Question: Here's my applicationDidLaunch method from the app delegate:
'''
- (BOOL)application:(UIApplication *)application didFinishLaunchingWithOptions:(NSDictionary *)launchOptions {
[self.window makeKeyAndVisible];
//This hides the status bar throughout the app.
[UIApplication sharedApplication].statusBarHidden=YES;
NSMutableArray *tabItems = [[NSMutableArray alloc] initWithCapacity:5];
GHHaikuViewController *hvc = [[GHHaikuViewController alloc] init];
hvc.tabBarItem.title = @"Home";
hvc.tabBarItem.image = [UIImage imageNamed:@"53-house.png"];
[tabItems addObject:hvc];
GHComposeViewController *cvc = [[GHComposeViewController alloc] init];
cvc.tabBarItem.title = @"Compose";
cvc.tabBarItem.image = [UIImage imageNamed:@"216-compose.png"];
[tabItems addObject:cvc];
GHWebViewController *wvc = [[GHWebViewController alloc] init];
wvc.tabBarItem.title = @"Buy";
wvc.tabBarItem.image = [UIImage imageNamed:@"80-shopping-cart.png"];
[tabItems addObject:wvc];
GHFeedback *fvc = [[GHFeedback alloc] init];
fvc.tabBarItem.title = @"Feedback";
fvc.tabBarItem.image = [UIImage imageNamed:@"18-envelope.png"];
[tabItems addObject:fvc];
GHSettingsViewController *svc = [[GHSettingsViewController alloc] init];
svc.tabBarItem.title = @"Settings";
svc.tabBarItem.image = [UIImage imageNamed:@"20-gear-2.png"];
[tabItems addObject:svc];
UITabBarController *tbc = [[UITabBarController alloc] init];
tbc.viewControllers = tabItems;
self.window.rootViewController = tbc;
return YES;
}
'''
And here's 'viewDidLoad' from the first view controller, simplified for clarity:
'''
-(void)viewDidLoad {
[super viewDidLoad];
self.view.backgroundColor = [UIColor whiteColor];
background.backgroundColor = [UIColor whiteColor];
[self.view addSubview:background];
NSLog(@"View loaded.");
}
'''
Everything works fine on iPhone. On iPad (or at least simulator), "View loaded" logs, but instead of a white screen it's just black. Earlier I was playing around with a storyboard for the iPad, but I've deleted it and I THINK I removed all the files, and now everything is running from code. I've cleaned the project. What am I overlooking?
Here's a shot of the target summary in Xcode.

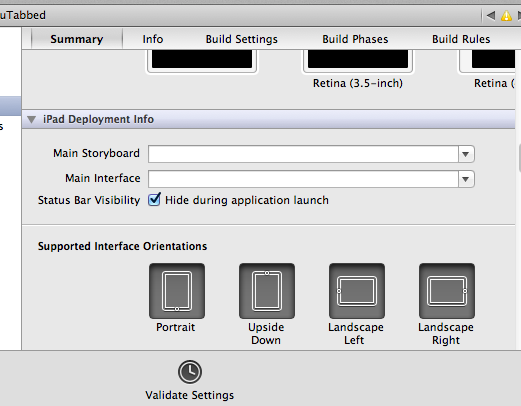
Answer: If you don't use a main storyboard or xib you need to create the 'UIWindow' in code:
'''
self.window = [[UIWindow alloc] initWithFrame:[[UIScreen mainScreen] bounds]];
'''